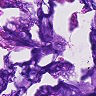
Metastatic tissue present: no